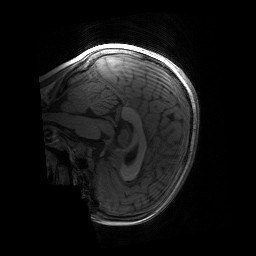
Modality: T1w
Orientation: sagittal
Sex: male
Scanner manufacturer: siemens
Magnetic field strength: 3 T
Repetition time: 1.9 s
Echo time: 0.00243 s